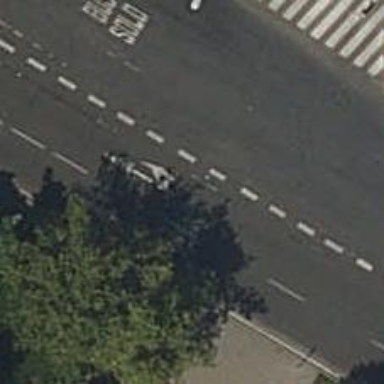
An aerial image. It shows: Primary road with asphalt surface. There is separate sidewalk.